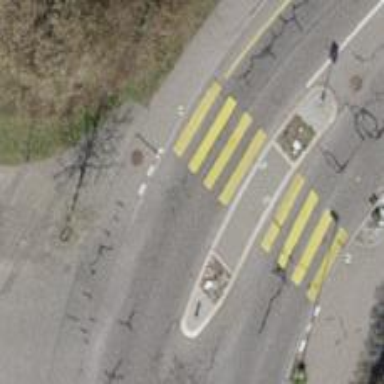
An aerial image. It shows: Marked crossing with pedestrian island.